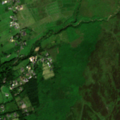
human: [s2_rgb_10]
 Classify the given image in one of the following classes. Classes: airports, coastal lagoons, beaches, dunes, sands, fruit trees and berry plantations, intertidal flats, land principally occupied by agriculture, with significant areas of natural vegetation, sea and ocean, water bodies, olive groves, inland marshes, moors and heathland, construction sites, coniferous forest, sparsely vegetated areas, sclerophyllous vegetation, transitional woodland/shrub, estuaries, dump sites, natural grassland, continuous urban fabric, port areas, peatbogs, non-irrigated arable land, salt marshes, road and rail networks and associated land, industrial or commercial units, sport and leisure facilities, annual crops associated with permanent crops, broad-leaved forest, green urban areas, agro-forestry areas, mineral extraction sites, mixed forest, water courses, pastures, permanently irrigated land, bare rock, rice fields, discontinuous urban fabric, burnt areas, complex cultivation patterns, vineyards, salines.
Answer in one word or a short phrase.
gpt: pastures, natural grassland, moors and heathland